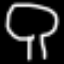
Label: mushroom